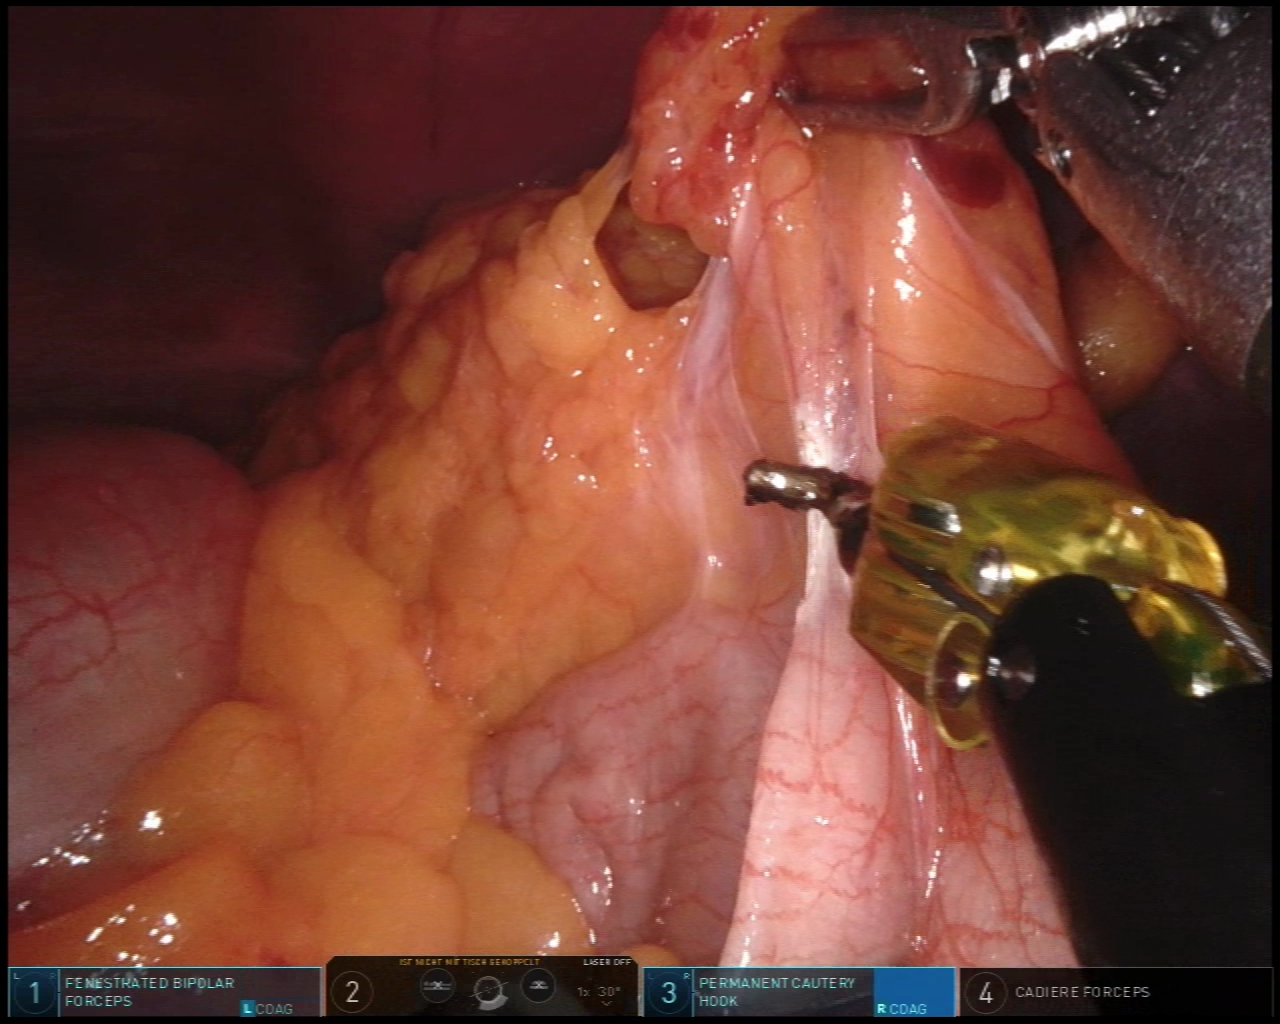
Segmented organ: colon
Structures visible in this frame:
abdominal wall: yes
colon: yes
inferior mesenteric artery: no
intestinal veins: no
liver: no
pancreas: no
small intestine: no
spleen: yes
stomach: no
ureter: no
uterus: no
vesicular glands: no